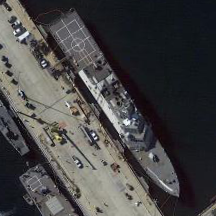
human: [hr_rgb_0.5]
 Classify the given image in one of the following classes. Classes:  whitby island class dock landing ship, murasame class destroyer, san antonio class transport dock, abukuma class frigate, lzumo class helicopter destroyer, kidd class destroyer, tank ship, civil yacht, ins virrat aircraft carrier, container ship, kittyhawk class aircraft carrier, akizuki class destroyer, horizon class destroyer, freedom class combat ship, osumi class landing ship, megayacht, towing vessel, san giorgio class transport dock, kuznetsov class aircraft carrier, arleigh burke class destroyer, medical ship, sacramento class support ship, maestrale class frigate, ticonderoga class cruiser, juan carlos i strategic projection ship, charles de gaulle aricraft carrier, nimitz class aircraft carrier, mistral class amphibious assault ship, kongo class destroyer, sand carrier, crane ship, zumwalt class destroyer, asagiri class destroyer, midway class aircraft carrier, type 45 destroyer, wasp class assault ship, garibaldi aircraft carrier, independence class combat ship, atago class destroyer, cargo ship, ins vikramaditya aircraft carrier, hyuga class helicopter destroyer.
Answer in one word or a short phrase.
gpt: Freedom class combat ship